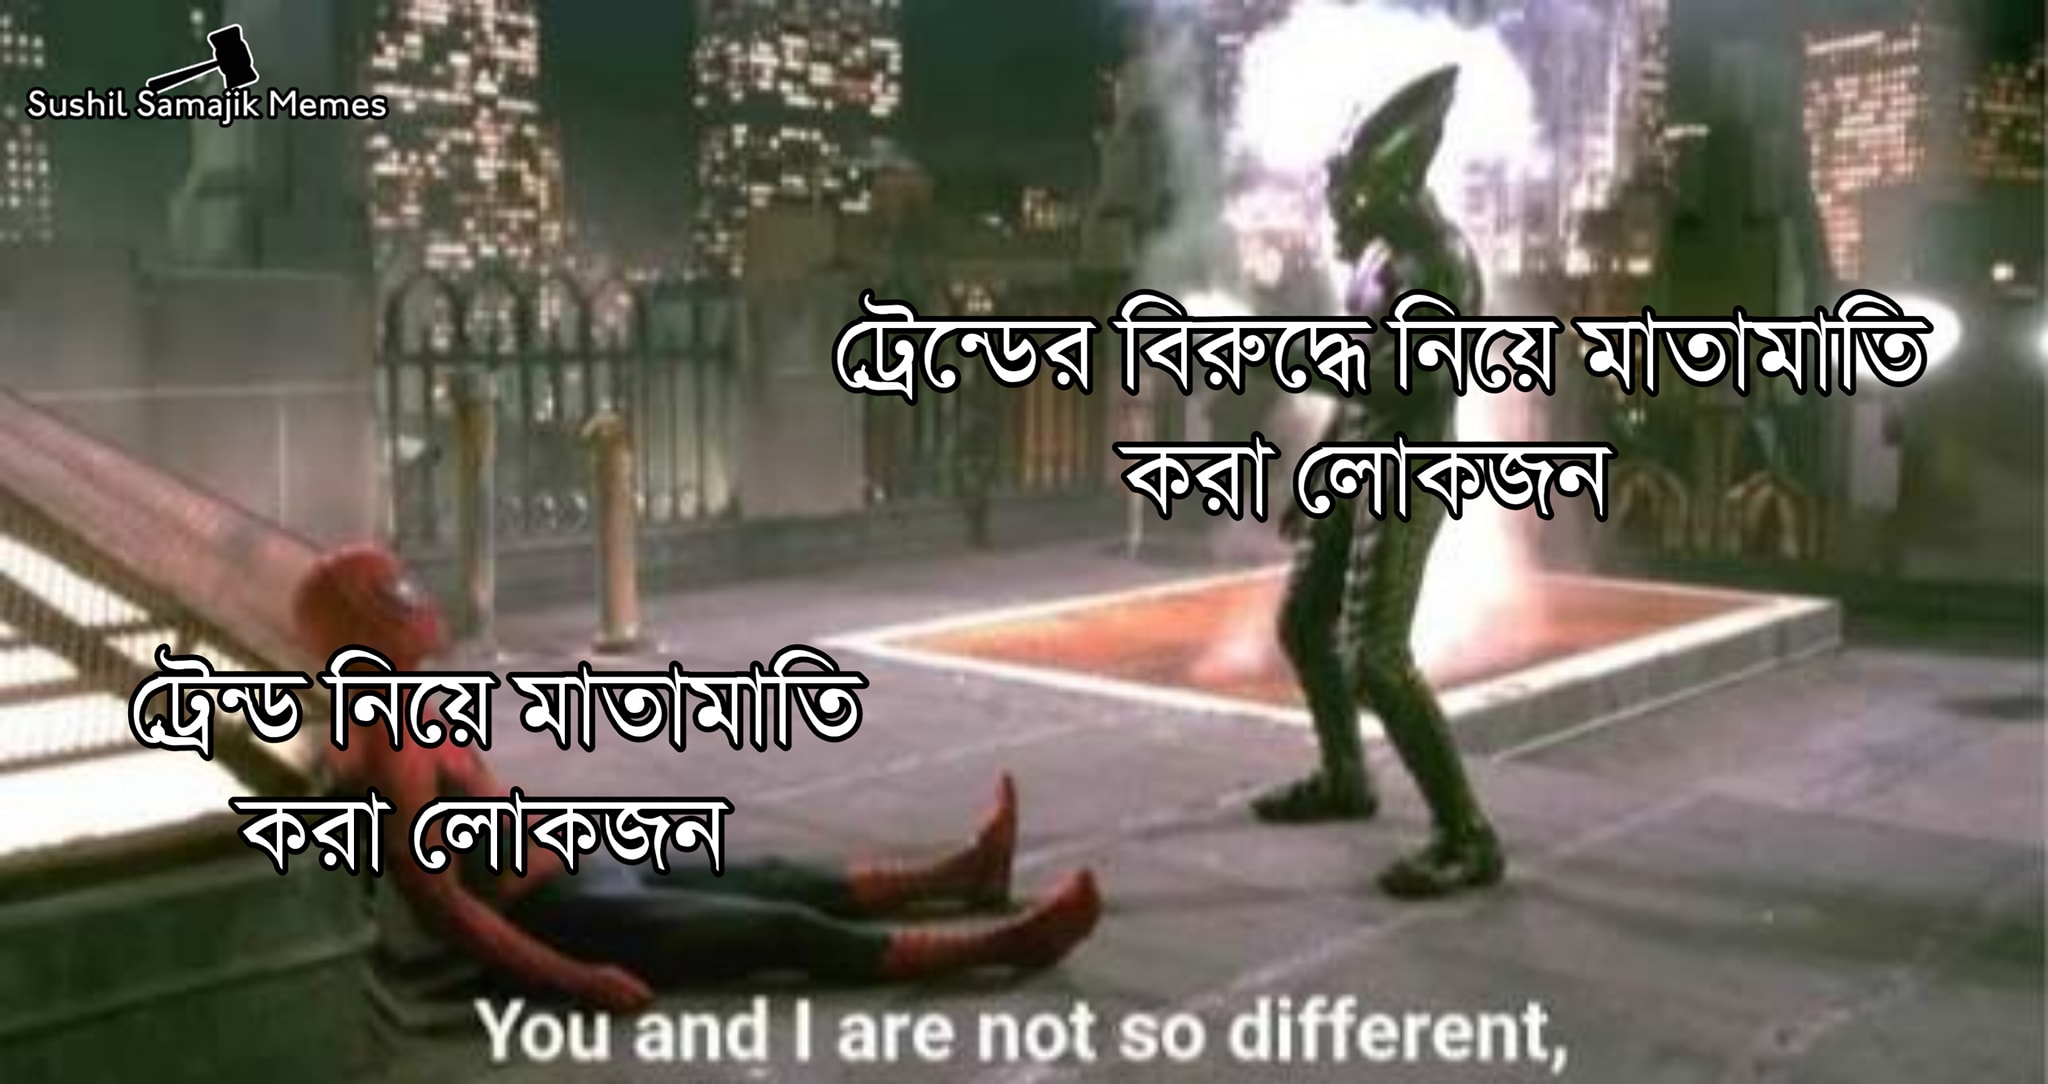
Caption: ট্রেন্ড নিয়ে মাতামাতি করা লোকজন     ট্রেন্ডের বিরুদ্ধে নিয়ে মাতামাতি করা লোকজন    You and I are not so different ,
Label: non-hate